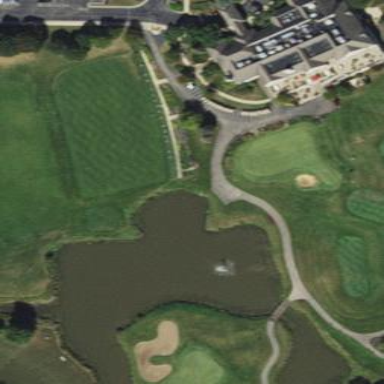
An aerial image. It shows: Golf tee on grassy land.